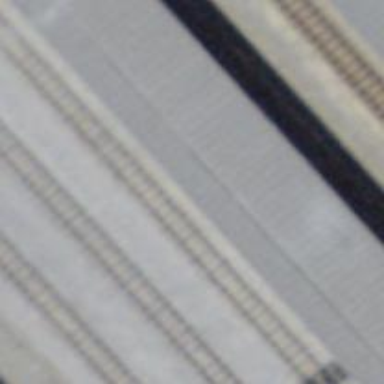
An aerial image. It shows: Road with steps.